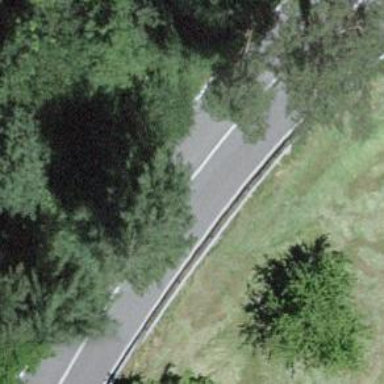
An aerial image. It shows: Secondary road with asphalt surface.